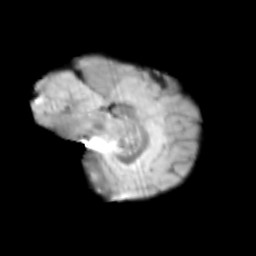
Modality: T2w
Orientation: sagittal
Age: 11
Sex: female
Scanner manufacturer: siemens
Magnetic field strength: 3 T
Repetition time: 3.8 s
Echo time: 0.07 s